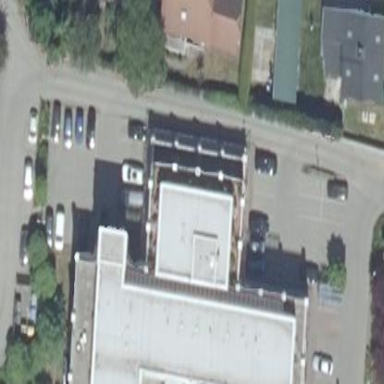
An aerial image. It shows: Building.